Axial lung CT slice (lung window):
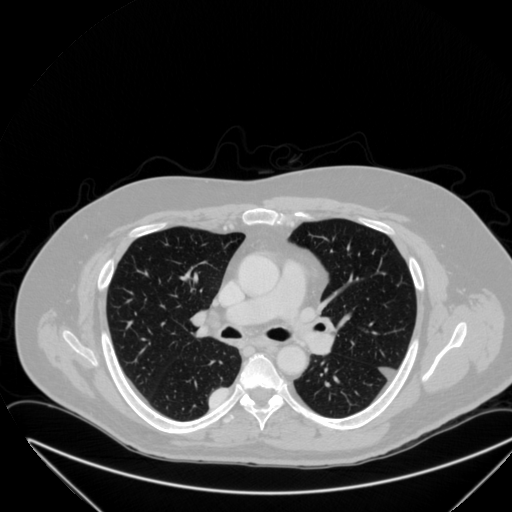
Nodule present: yes
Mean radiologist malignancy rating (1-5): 4